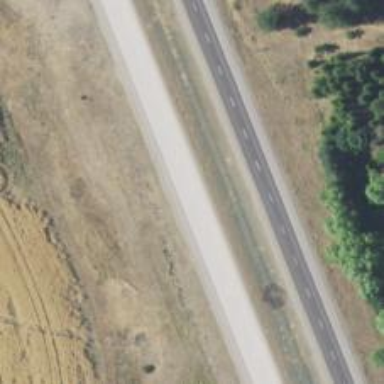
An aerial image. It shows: This image shows trunk highway that functions as expressway.